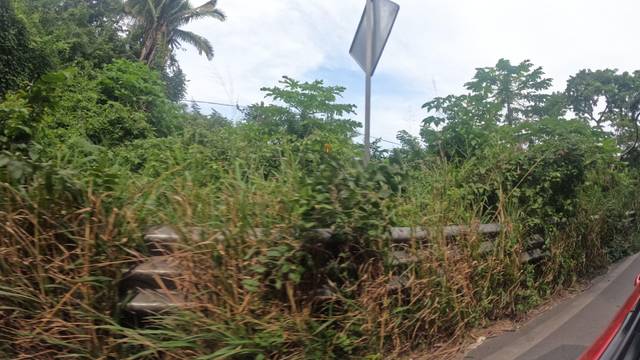
Region: Mexico
Coordinates: 20.882, -105.42